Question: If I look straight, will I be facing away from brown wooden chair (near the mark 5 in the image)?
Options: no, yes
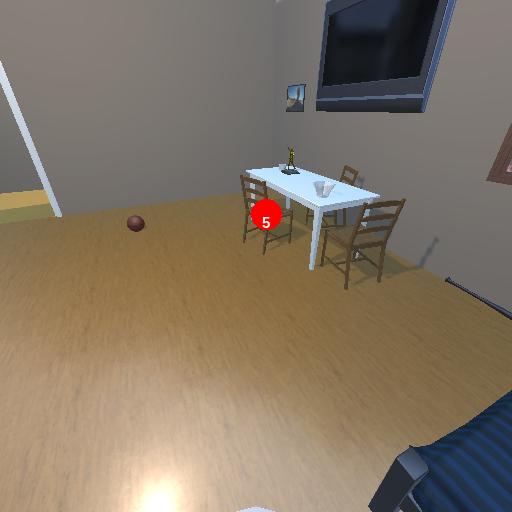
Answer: no